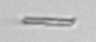
Label: fiber